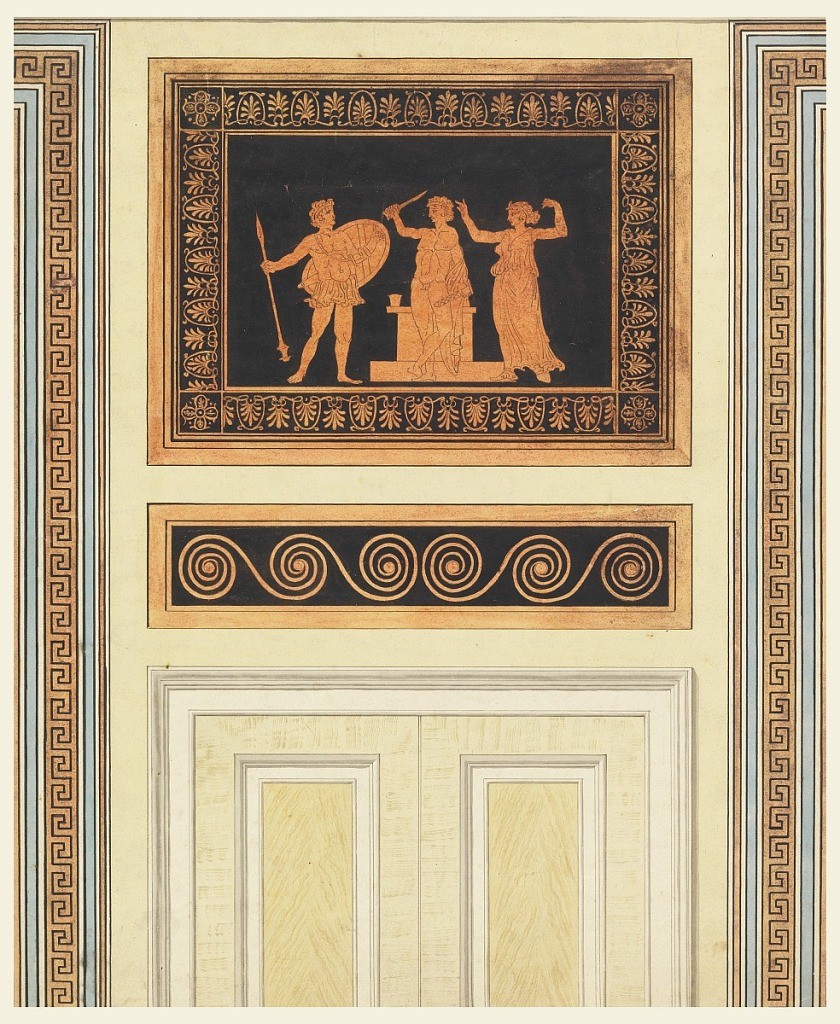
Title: Wall Elevation
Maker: Frederick Crace, English, 1779–1859
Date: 1815–22
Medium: Pen and black ink, brush and watercolor on wove paper
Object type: Drawing
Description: Vertical rectangle: Two panelled doors center, Greek frieze design above, Greek fret design left and right.